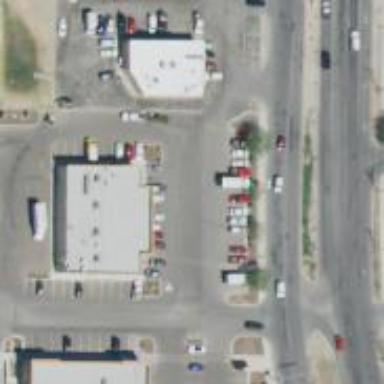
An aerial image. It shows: Parking space.